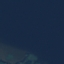
Label: SeaLake